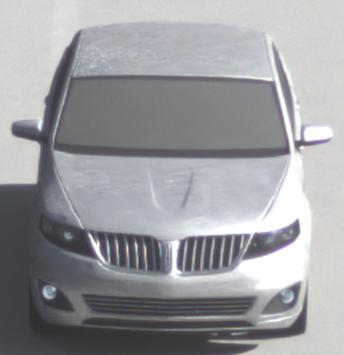
Make: Lincoln
Model: MKS
Detailed model: -
Model produced from: 2008
Model produced until: 2011
Doors: 4
Color: white
Road condition: dry road
Daytime: morning or afternoon
Contrast: medium contrast